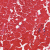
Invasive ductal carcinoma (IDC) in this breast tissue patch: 0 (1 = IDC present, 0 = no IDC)